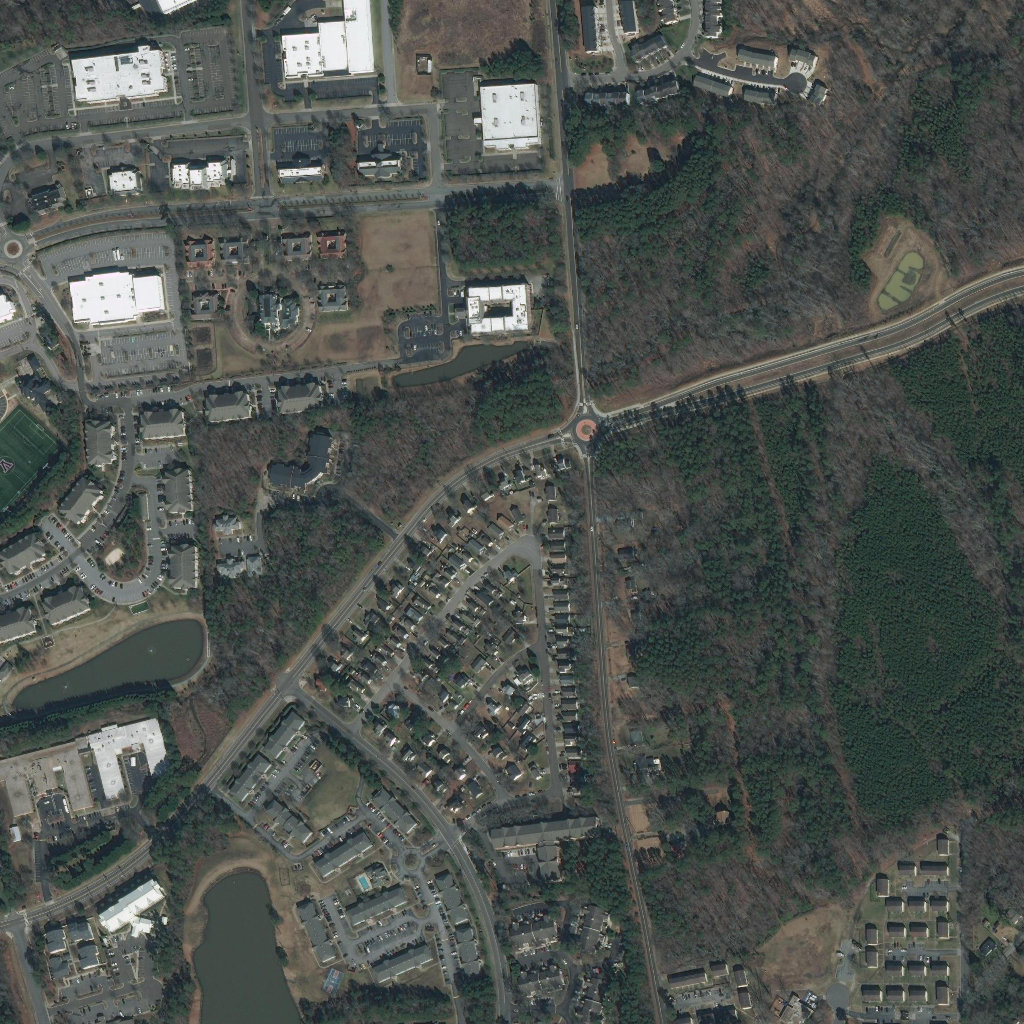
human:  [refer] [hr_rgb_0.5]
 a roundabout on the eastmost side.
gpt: <box>[[55, 40, 58, 43, 0]]</box>

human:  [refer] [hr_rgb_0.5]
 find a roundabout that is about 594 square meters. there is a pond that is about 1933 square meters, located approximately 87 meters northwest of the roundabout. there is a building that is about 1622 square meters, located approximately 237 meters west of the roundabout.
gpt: <box>[[55, 40, 58, 43, 0]]</box>

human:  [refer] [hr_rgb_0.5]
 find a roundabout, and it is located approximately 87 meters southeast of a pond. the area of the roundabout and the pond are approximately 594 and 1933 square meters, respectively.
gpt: <box>[[55, 40, 58, 43, 0]]</box>